Aerial crown-view tile of a tropical tree (Barro Colorado Island, Panama), acquired 20250217:
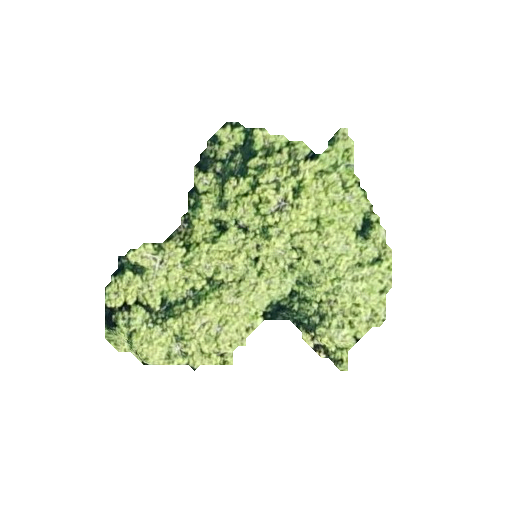
Species: Virola surinamensis
GBIF accepted scientific name: Virola surinamensis
Crown area: 69.944 m²